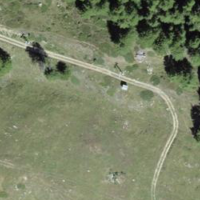
EUNIS habitat code: 26
Species observed at this site:
Trifolium pratense